Question: I am having a nightmare trying to extend the admin emails in wp ecommerce for wordpress.
The reports are very basic and no documentation to support adding to the emails.
I want to be able to add shipping address details to the admin report so I don't have to log into the Wordpress backend to view the purchase_log everytime I make a sale.
I have tried following an example from here <URL> but with no luck.
I have added this:
'''
$report = str_replace( '%shipping_country%', $purchase_log['shipping_country'], $report );
$report = str_replace( '%billing_country%', $purchase_log['billing_country'], $report );
$report = str_replace( '%shipping_country%', $purchase_log['shipping_country'], $report );
$report = str_replace( '%buyer_name%', wpsc_display_purchlog_buyers_name(), $report );
$report = str_replace( '%shipping_address%', wpsc_display_purchlog_shipping_address(), $report );
$report = str_replace( '%shipping_city%', wpsc_display_purchlog_shipping_city(), $report );
$report = str_replace( '%shipping_country%', wpsc_display_purchlog_shipping_country(), $report );
'''
to this (which is originally in wpsc_transaction_results_functions.php)
'''
$report = apply_filters( 'wpsc_transaction_result_report', $report );
$report = str_replace( '%purchase_id%', $report_id, $report );
$report = str_replace( '%product_list%', $report_product_list, $report );
$report = str_replace( '%total_tax%', $total_tax, $report );
$report = str_replace( '%total_shipping%', $total_shipping_email, $report );
'''
etc...
but I get the following error after entering credit card details - does anyone know of a simple way to add to the report?
Cheers guys

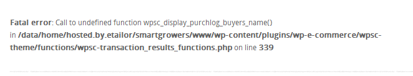
Answer: I know it's been a while since this was opened, but I found a solution to this. It's a bit messy, but it works.
So just above the filters in the above code within 'wpsc-transaction_results_functions.php' above I created a database query that looked like this:
'''
$cust_info = $wpdb->get_results("SELECT * FROM wp_wpsc_submited_form_data WHERE log_id = '$log_id'", ARRAY_A);
'''
I then found out what parts of the array results was the information I needed, I did this by adding:
'''
echo '<pre>';
print_r ($cust_info);
echo '</pre>';
'''
I then put through an order and the array appeared on the transaction results screen. So I then set the variables...
'''
$first_name = $cust_info[0]['value'];
$last_name = $cust_info[1]['value'];
$address_1 = $cust_info[2]['value'];
$city = $cust_info[3]['value'];
'''
I then created the shortcodes i.e.
'''
$message = str_replace( '%first_name%', $first_name, $message );
'''
And don't forget to remove the 'print_r ($cust_info);' etc.